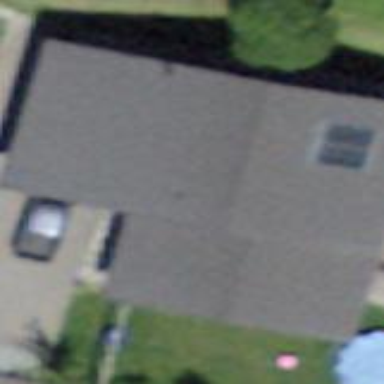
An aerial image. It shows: Simple and straightforward house.